Question: While installing homestead following <URL>, I received the following error message when executing '$ homestead init':

i.e.
'''
[Symfony\Component\Console\Exception\CommandNotFoundException]
Command "init" is not defined.
'''
My step before that was to install homestead with 'composer global require "laravel/homestead=~3.0"'
I installed 'Laravel Homestead version 3.0.1' and 'homestead' is in my 'PATH'.
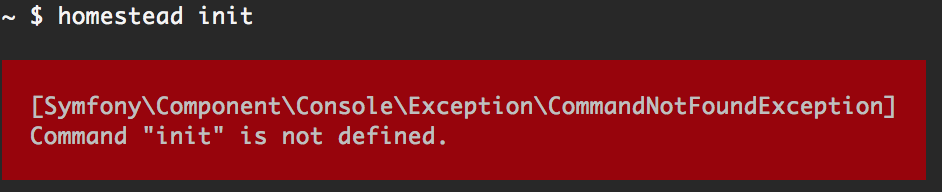
Answer: Hmmm I remember having this problem when I was first installing homestead. I can see the link you provided is in relation to Laravel 4.2. Following the homestead installation from the 5.2 docs seemed to be fine for myself however:
<URL>